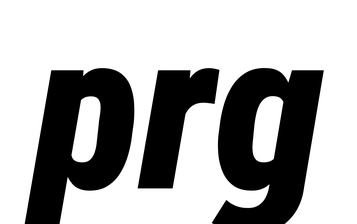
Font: Roboto-Italic_Condensed_Black_Italic